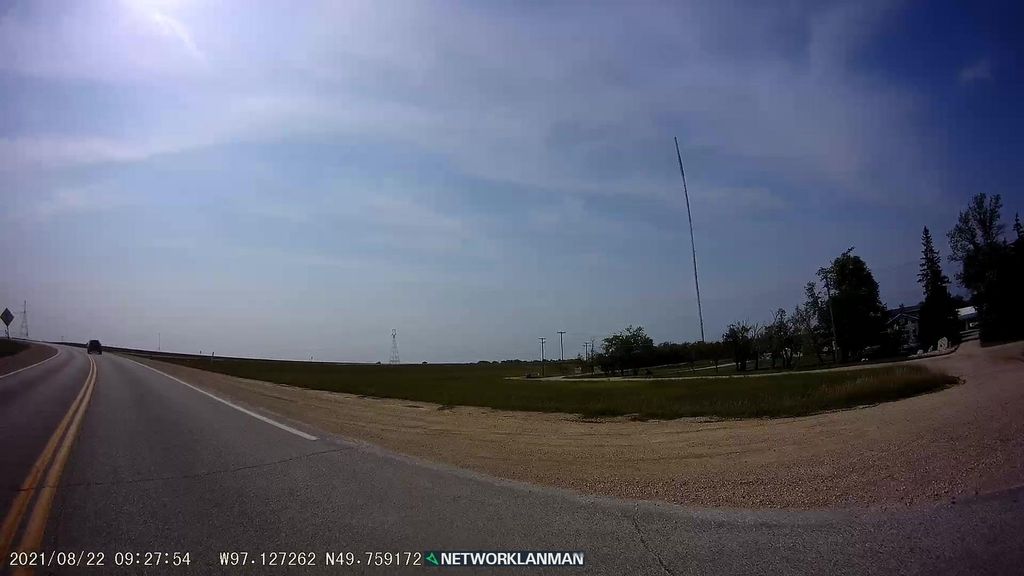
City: winnipeg